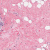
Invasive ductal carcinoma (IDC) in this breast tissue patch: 0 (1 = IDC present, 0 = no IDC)